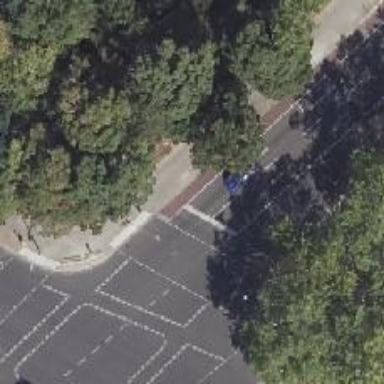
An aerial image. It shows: Road with traffic signals.